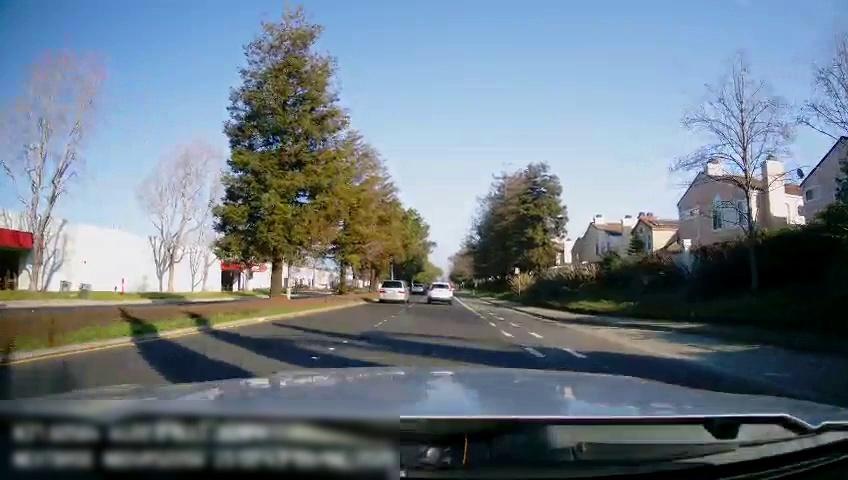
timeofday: Day
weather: Sunny
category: Drivable Space
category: Drivable Space
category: Vehicles | SUV
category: Vehicles | Van
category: Vehicles | SUV
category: Lanes | Alternate Lane
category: Lanes | Current Lane
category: Lanes | Current Lane